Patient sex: M
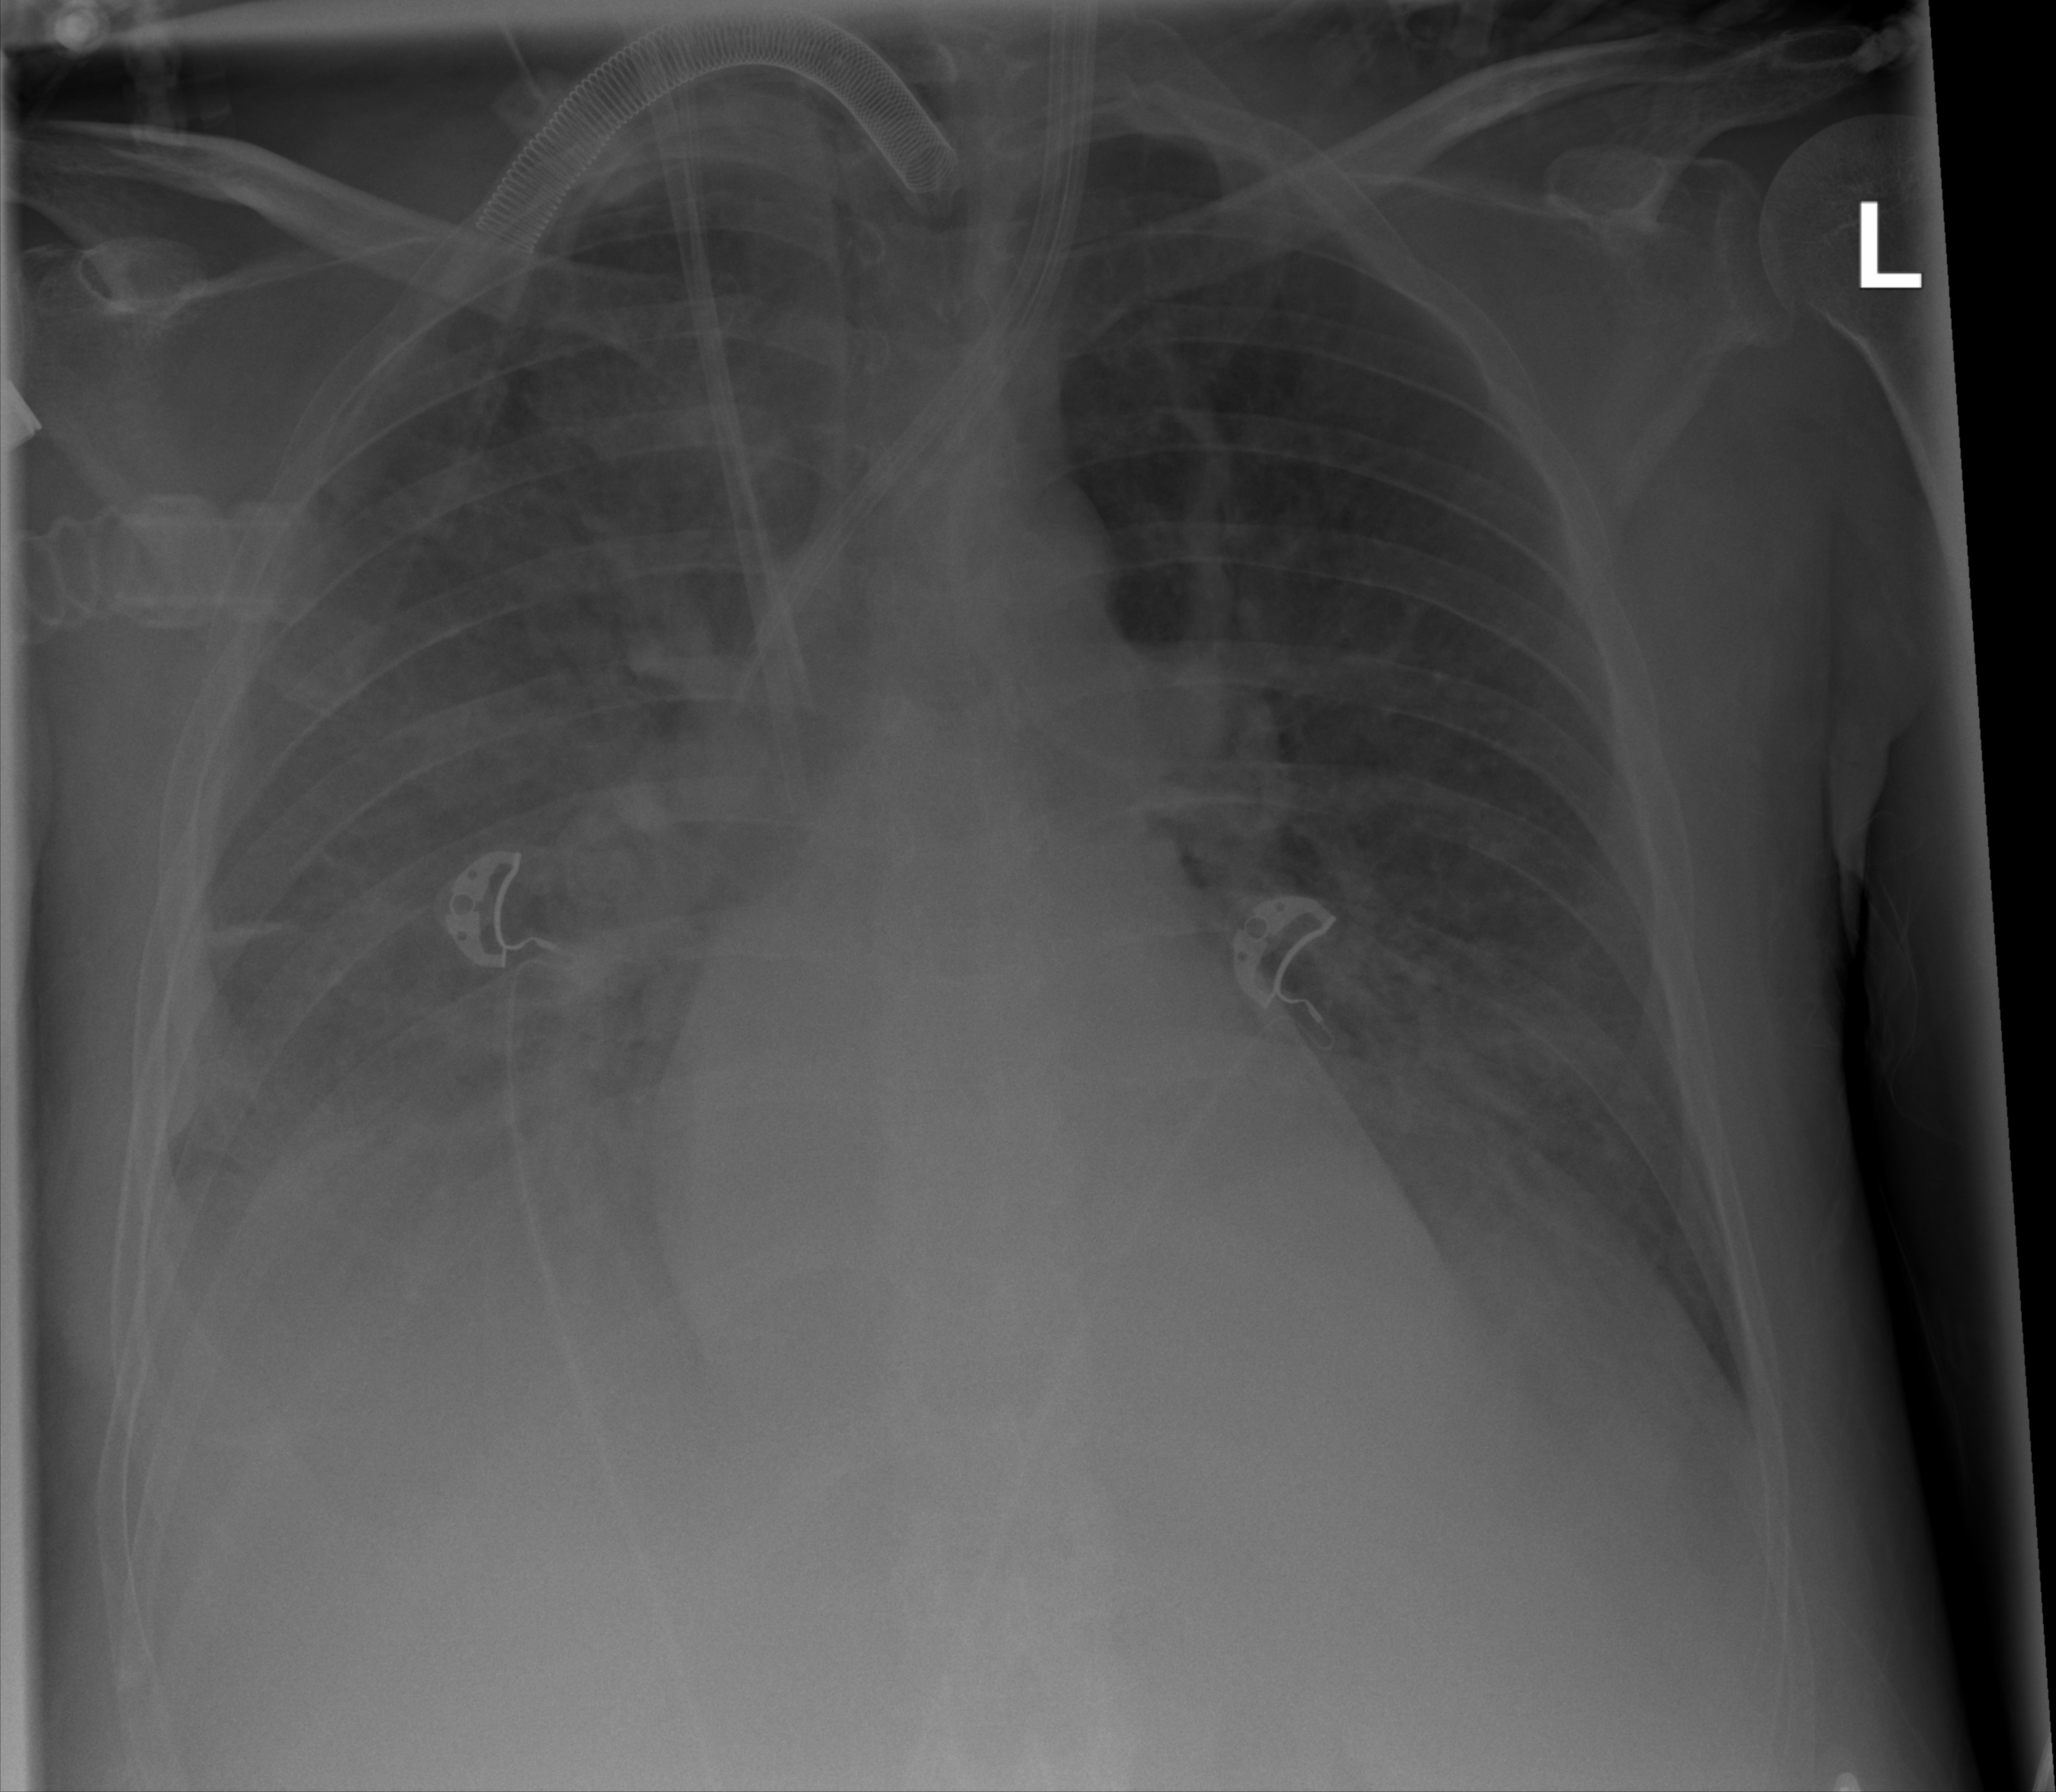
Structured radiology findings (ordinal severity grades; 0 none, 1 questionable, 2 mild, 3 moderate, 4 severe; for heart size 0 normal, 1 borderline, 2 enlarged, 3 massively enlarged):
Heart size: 2
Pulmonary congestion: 2
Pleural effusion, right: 3
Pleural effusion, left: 2
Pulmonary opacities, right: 1
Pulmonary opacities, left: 1
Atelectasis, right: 2
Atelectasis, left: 2